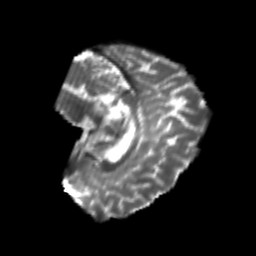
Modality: T2w
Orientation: sagittal
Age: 21
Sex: female
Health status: healthy
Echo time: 0.074 s